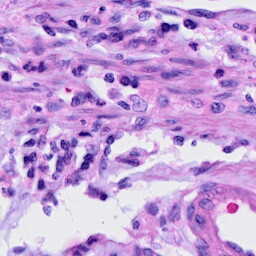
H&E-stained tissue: Cervix